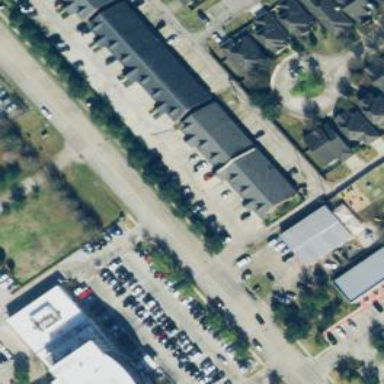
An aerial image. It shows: Commercial building.